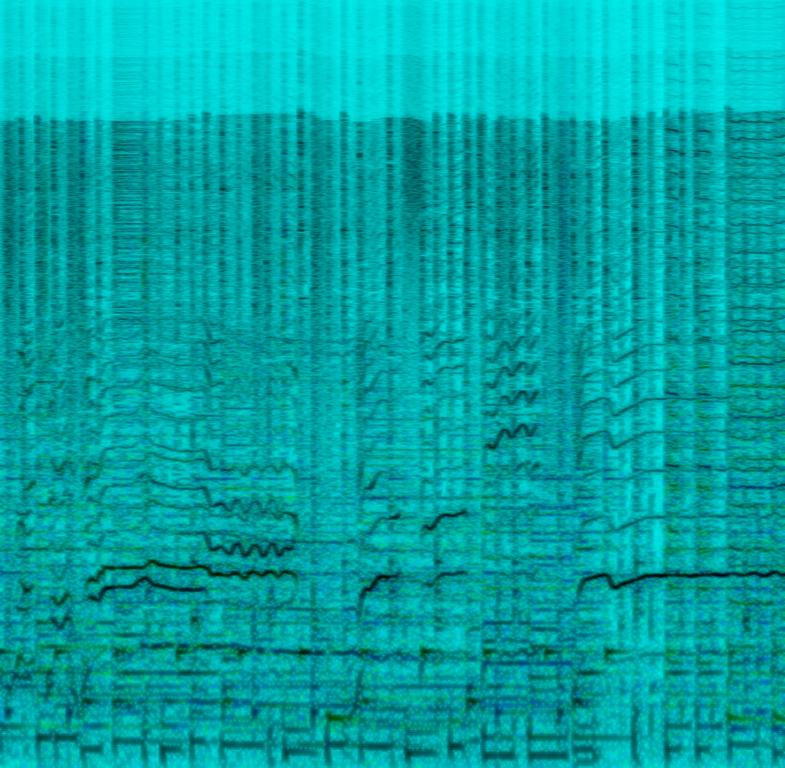
This salsa song features a female voice singing the main melody. This is accompanied by percussion on a drum kit as well as on a congo. The congo gives this song the salsa feel. The drum kit plays the cowbell and high pitched snare drum to add more of the salsa vibe. The bass plays groovy fills. Trumpets, trombones and saxophones play fills in between lines. They play in harmony. A piano plays jazzy chords in the background. This song can be played in a dance club for a salsa night.